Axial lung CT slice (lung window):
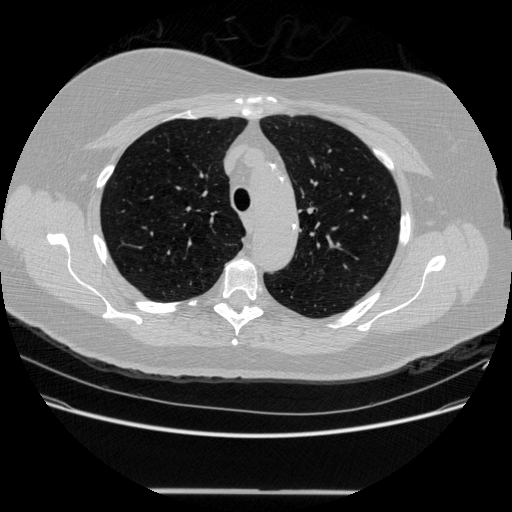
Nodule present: no